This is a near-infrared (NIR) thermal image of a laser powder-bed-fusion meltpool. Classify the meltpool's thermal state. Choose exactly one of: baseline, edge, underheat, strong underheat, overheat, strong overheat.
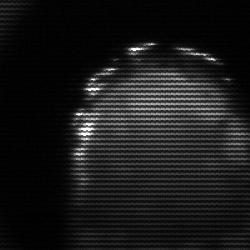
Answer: edge